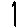
Label: line